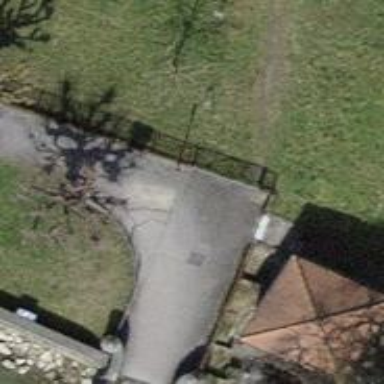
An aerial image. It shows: Gate.